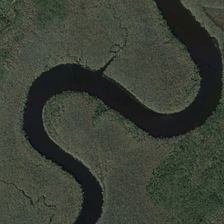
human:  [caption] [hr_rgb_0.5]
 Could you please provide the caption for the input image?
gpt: many green tree are in two sides of a curved river .

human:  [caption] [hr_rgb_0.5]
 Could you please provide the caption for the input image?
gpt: many green tree are in two sides of a curved river .

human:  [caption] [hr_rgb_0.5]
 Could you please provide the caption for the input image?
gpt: many green tree are in two sides of a curved river .

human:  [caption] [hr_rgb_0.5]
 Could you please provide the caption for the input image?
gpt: many green tree are in two sides of a curved river .

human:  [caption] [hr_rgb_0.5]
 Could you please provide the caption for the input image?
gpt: many green tree are in two sides of a curved river .